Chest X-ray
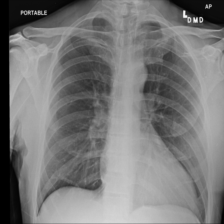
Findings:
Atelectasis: negative
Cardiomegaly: negative
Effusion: negative
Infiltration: negative
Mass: negative
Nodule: negative
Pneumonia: negative
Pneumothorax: negative
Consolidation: negative
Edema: negative
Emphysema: negative
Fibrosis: negative
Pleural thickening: negative
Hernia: negative